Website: home-depot
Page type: billing-address
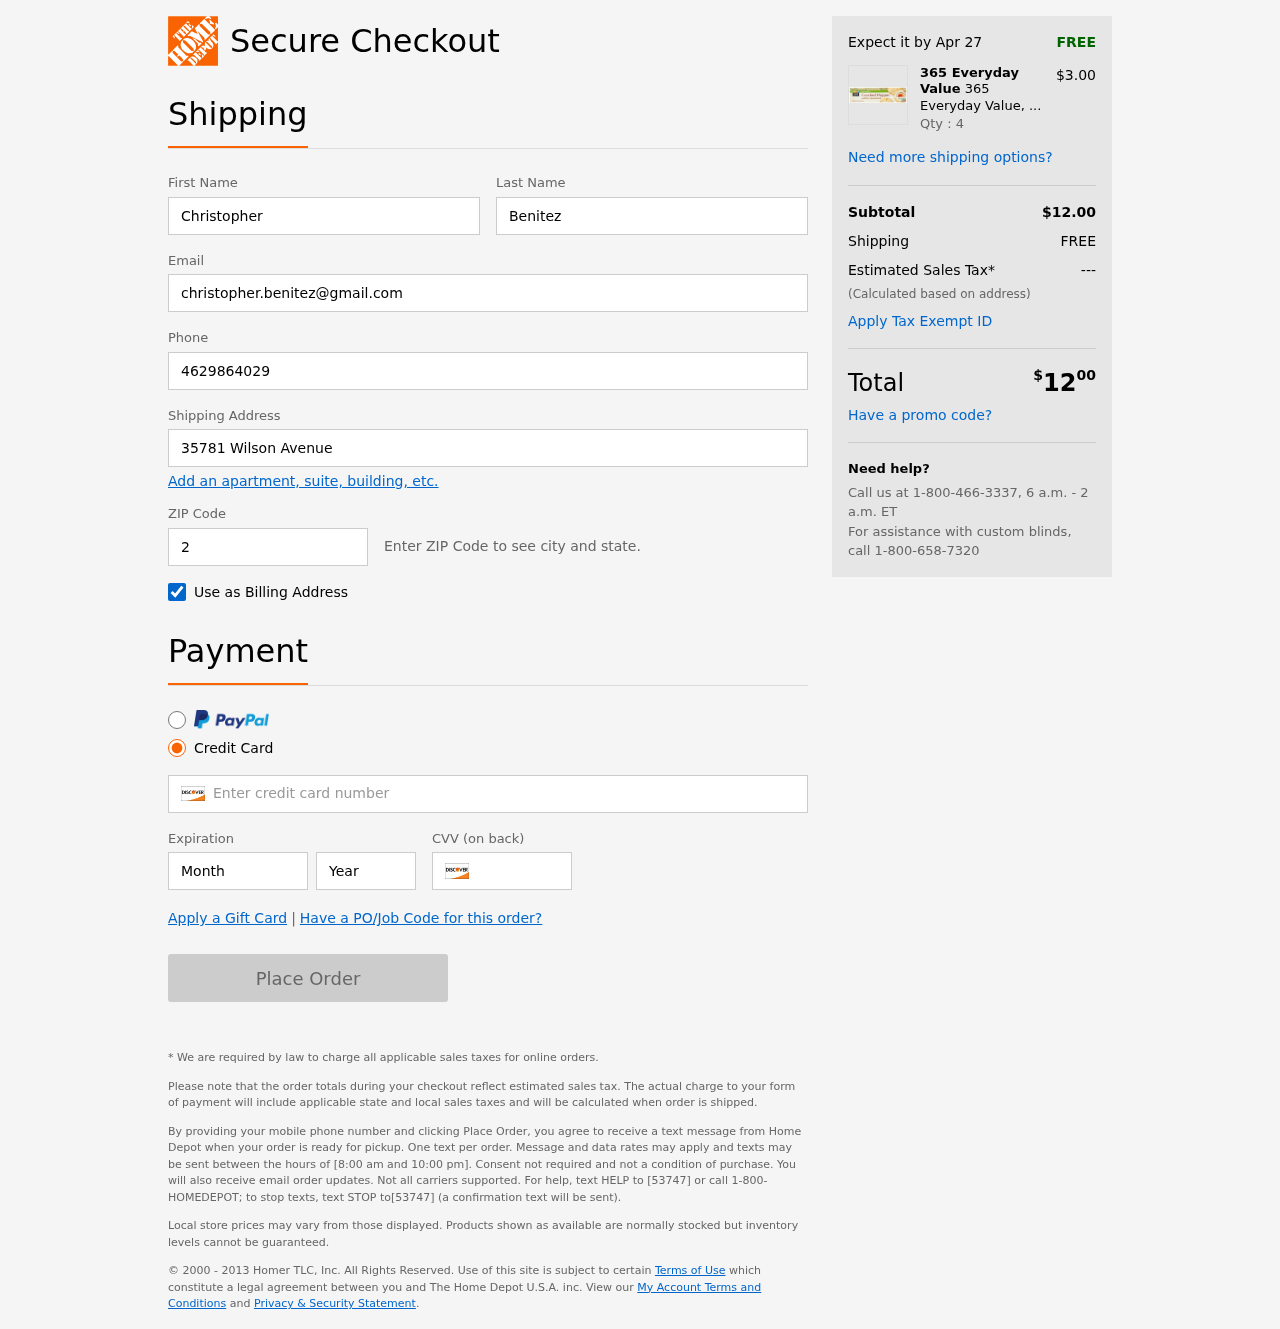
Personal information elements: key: PII_FIRSTNAME
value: Christopher
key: PII_LASTNAME
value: Benitez
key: PII_EMAIL
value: christopher.benitez@gmail.com
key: PII_PHONE
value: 4629864029
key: PII_STREET
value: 35781 Wilson Avenue
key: PII_POSTCODE
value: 29646
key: PII_CARD_NUMBER
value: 6011 8368 7074 9588
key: PII_CARD_EXPIRY_MONTH
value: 04
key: PII_CARD_CVV
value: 260
Product elements: key: PRODUCT1_BRAND
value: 365 Everyday Value
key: PRODUCT1_NAME
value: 365 Everyday Value, Organic Cracked Pepper Water Crackers, 4.4 oz
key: PRODUCT1_PRICE
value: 3
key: PRODUCT1_QUANTITY
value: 4
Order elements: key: ORDER_DELIVERY_DATE
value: Apr 27
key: ORDER_SUBTOTAL
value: $12.00
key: ORDER_SHIPPING_COST
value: FREE
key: ORDER_TAX
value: ---
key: ORDER_TOTAL2
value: $1200